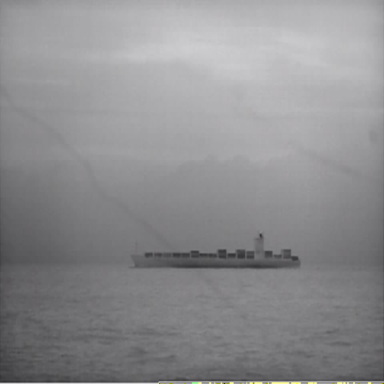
There is a fishing_boat in the infrared image.